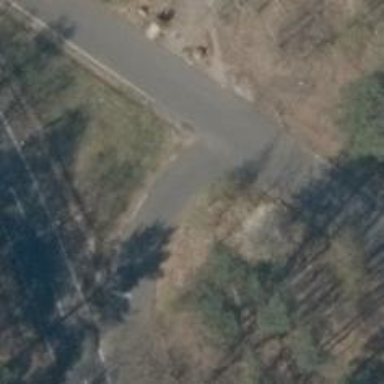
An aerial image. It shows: Unclassified road with asphalt surface.